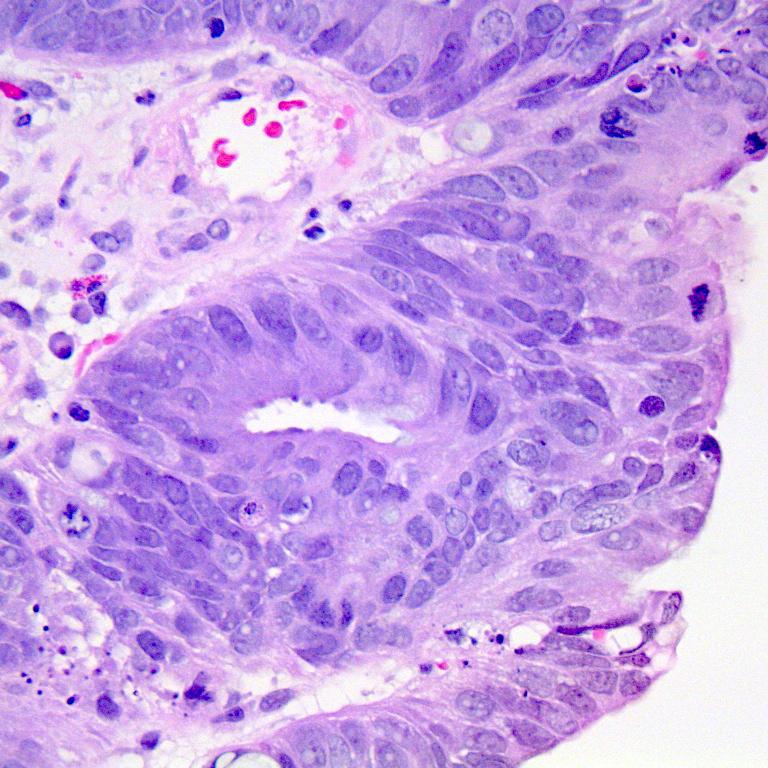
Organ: colon
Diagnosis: adenocarcinomas